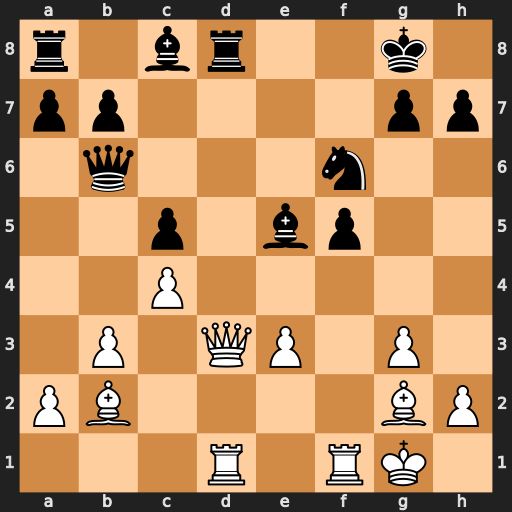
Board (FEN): r1br2k1/pp4pp/1q3n2/2p1bp2/2P5/1P1QP1P1/PB4BP/3R1RK1
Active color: w
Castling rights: -
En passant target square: -
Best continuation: Qxd8+ Qxd8 Rxd8+